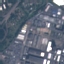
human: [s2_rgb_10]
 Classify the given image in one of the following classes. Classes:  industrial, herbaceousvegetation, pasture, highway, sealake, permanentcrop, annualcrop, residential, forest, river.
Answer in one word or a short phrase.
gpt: Industrial